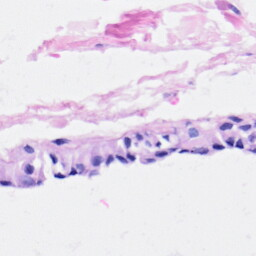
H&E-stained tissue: Heart